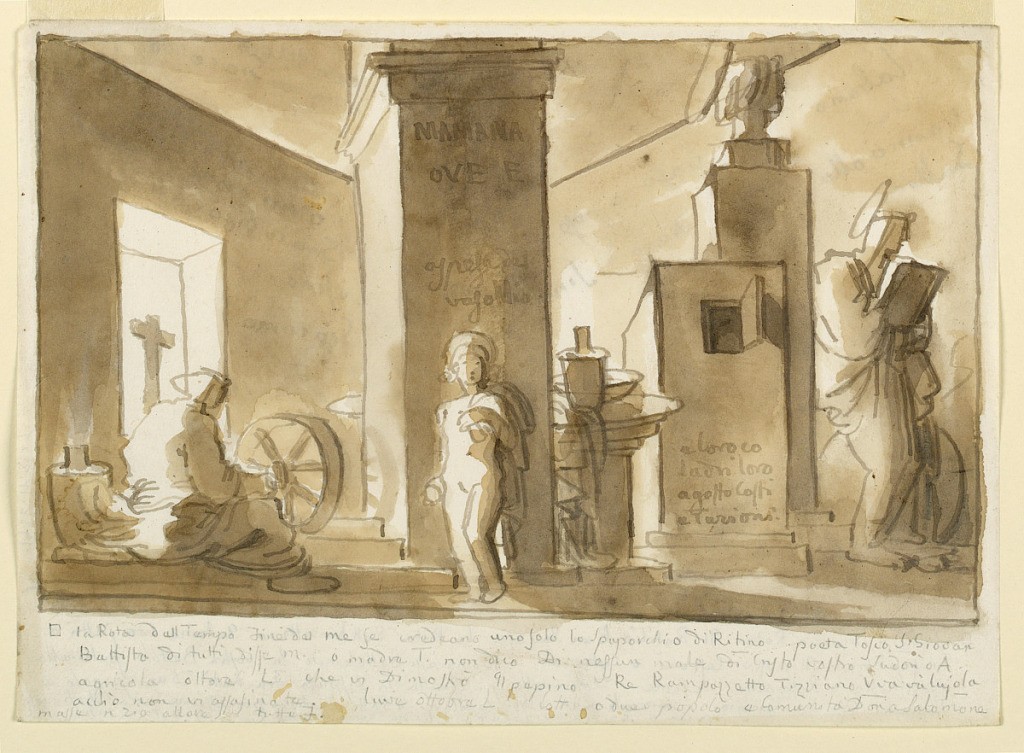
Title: Interior Scene with Figure with a Wheel, Draped Figure, and Reading Figure
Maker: Fortunato Duranti, Italian, 1787 - 1863
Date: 1820–1850
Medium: Pen and ink, brush and sepia wash, graphite on paper
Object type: Drawing
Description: Interior Scene with Figure with a Wheel, Draped Figure, and Reading Figure. Inscription below.